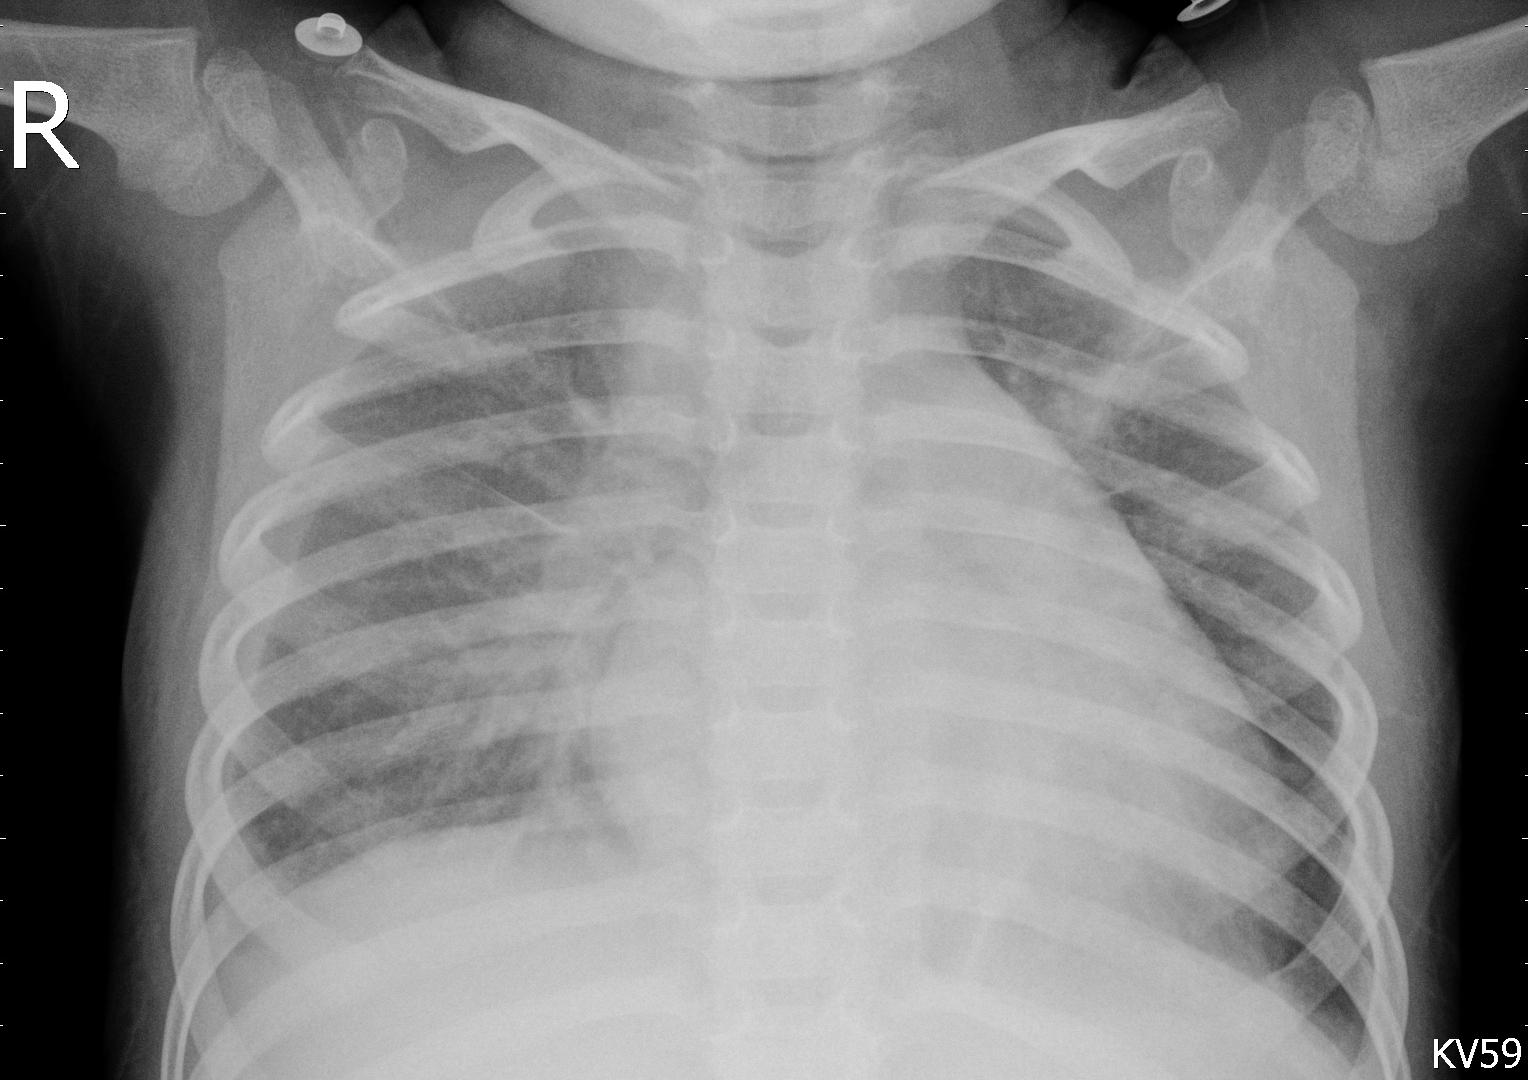
Diagnosis: PNEUMONIA